Interaction volume radius: 5 \u00c5
Interaction volume height: 45 \u00c5
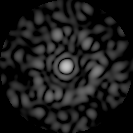
Disorder parameter: 0.8475